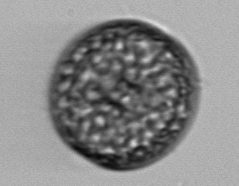
Label: Coscinodiscus